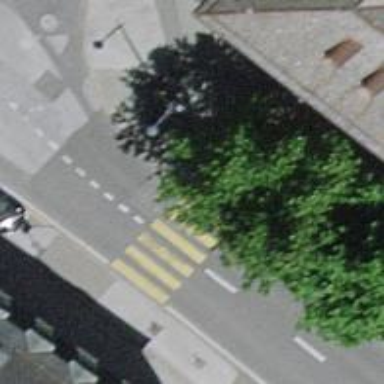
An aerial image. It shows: Kerb barrier.